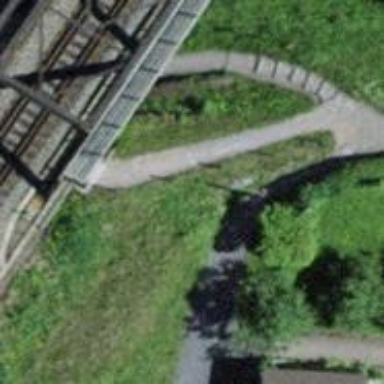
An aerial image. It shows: Paved path.